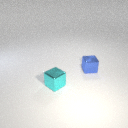
small cyan metal cube in front of small blue metal cube